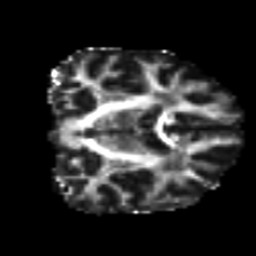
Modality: FA
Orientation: coronal
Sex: female
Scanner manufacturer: ge
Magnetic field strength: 3 T
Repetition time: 7 s
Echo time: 0.08 s